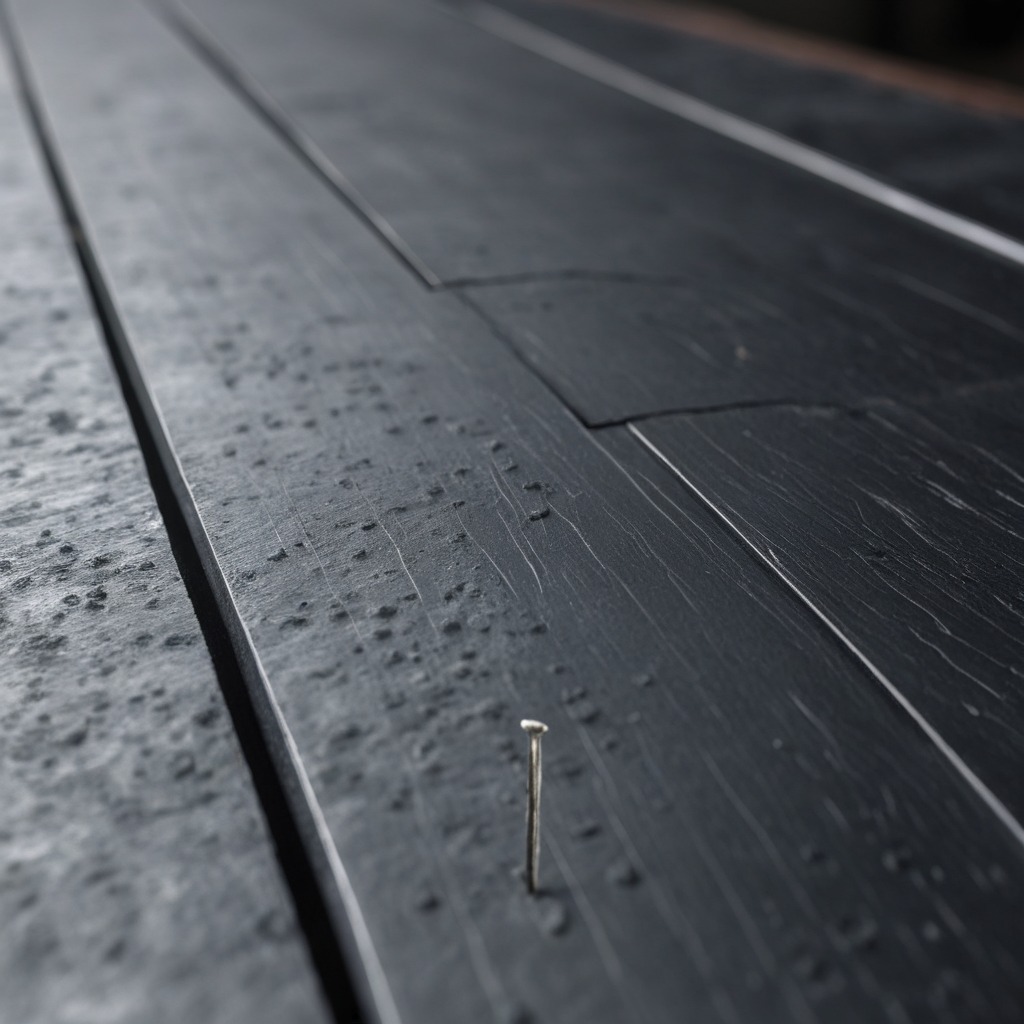
A nail is lying on the cold steel table in a mining workshop.